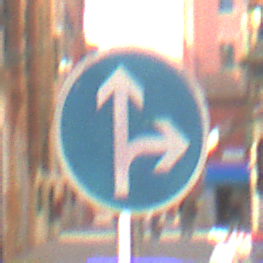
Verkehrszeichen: VorgeschriebeneFahrtrichtungGeradeausOderRechts
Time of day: Midday
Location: Outdoor (Urban)
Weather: Clear
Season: NotSpecified
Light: Natural